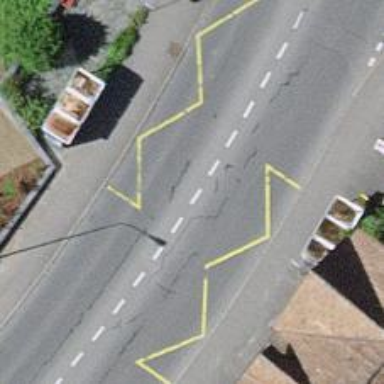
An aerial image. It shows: Bus stop equipped with public transport stop position.